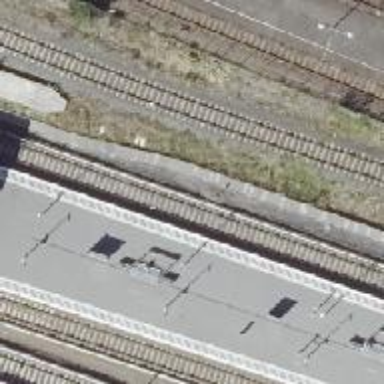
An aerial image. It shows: Platform edge at railway station.